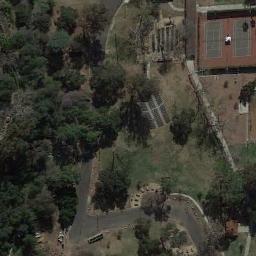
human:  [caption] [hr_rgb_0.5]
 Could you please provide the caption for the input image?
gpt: There are two tennis courts and four billiards tables on the playground .

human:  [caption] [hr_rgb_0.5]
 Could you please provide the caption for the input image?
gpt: There are many trees near the tennis courts .

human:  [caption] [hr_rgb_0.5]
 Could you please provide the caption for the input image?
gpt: The tennis court is on the bare land next to some trees .

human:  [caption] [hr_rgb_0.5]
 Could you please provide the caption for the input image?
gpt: The tennis court is next to the woods and lawn, and there is a road next to it .

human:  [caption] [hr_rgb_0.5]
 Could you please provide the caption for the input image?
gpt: There are many green trees near the tennis court .